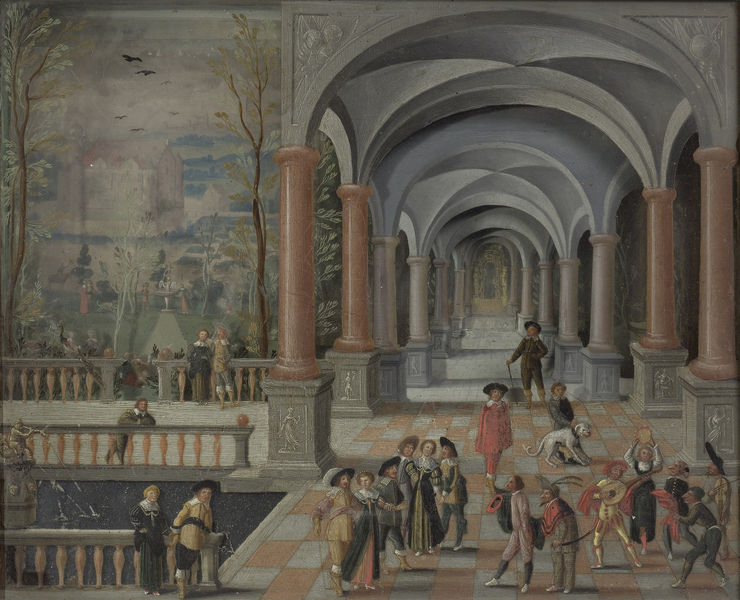
Titel: Feestvierend gezelschap en figuren uit de Commedia dell'Arte in een galerij
Künstler: Monogrammist DB (schilder)
Standort: Amsterdam
Institution: Rijksmuseum
Schlagwörter: baum, blau, gemälde, mann, vogel, wolken, bäume, frauen, grün, frau, grau, hut, hüte, männer, säule, säulen, haus, hund, park, rot, fest, tanz, vögel, kirche, adel, decke, paar, instrumente, musik, pflanzen, brunnen, genre, stock, garten, springbrunnen, genrebild, stab, hof, geländer, gang, gewölbe, burg, palast, balustrade, arkaden, kreuzgewölbe, schloß, ballustrade, tempel, laute, hofnarr, kreuzgang, höflinge, ael